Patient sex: M
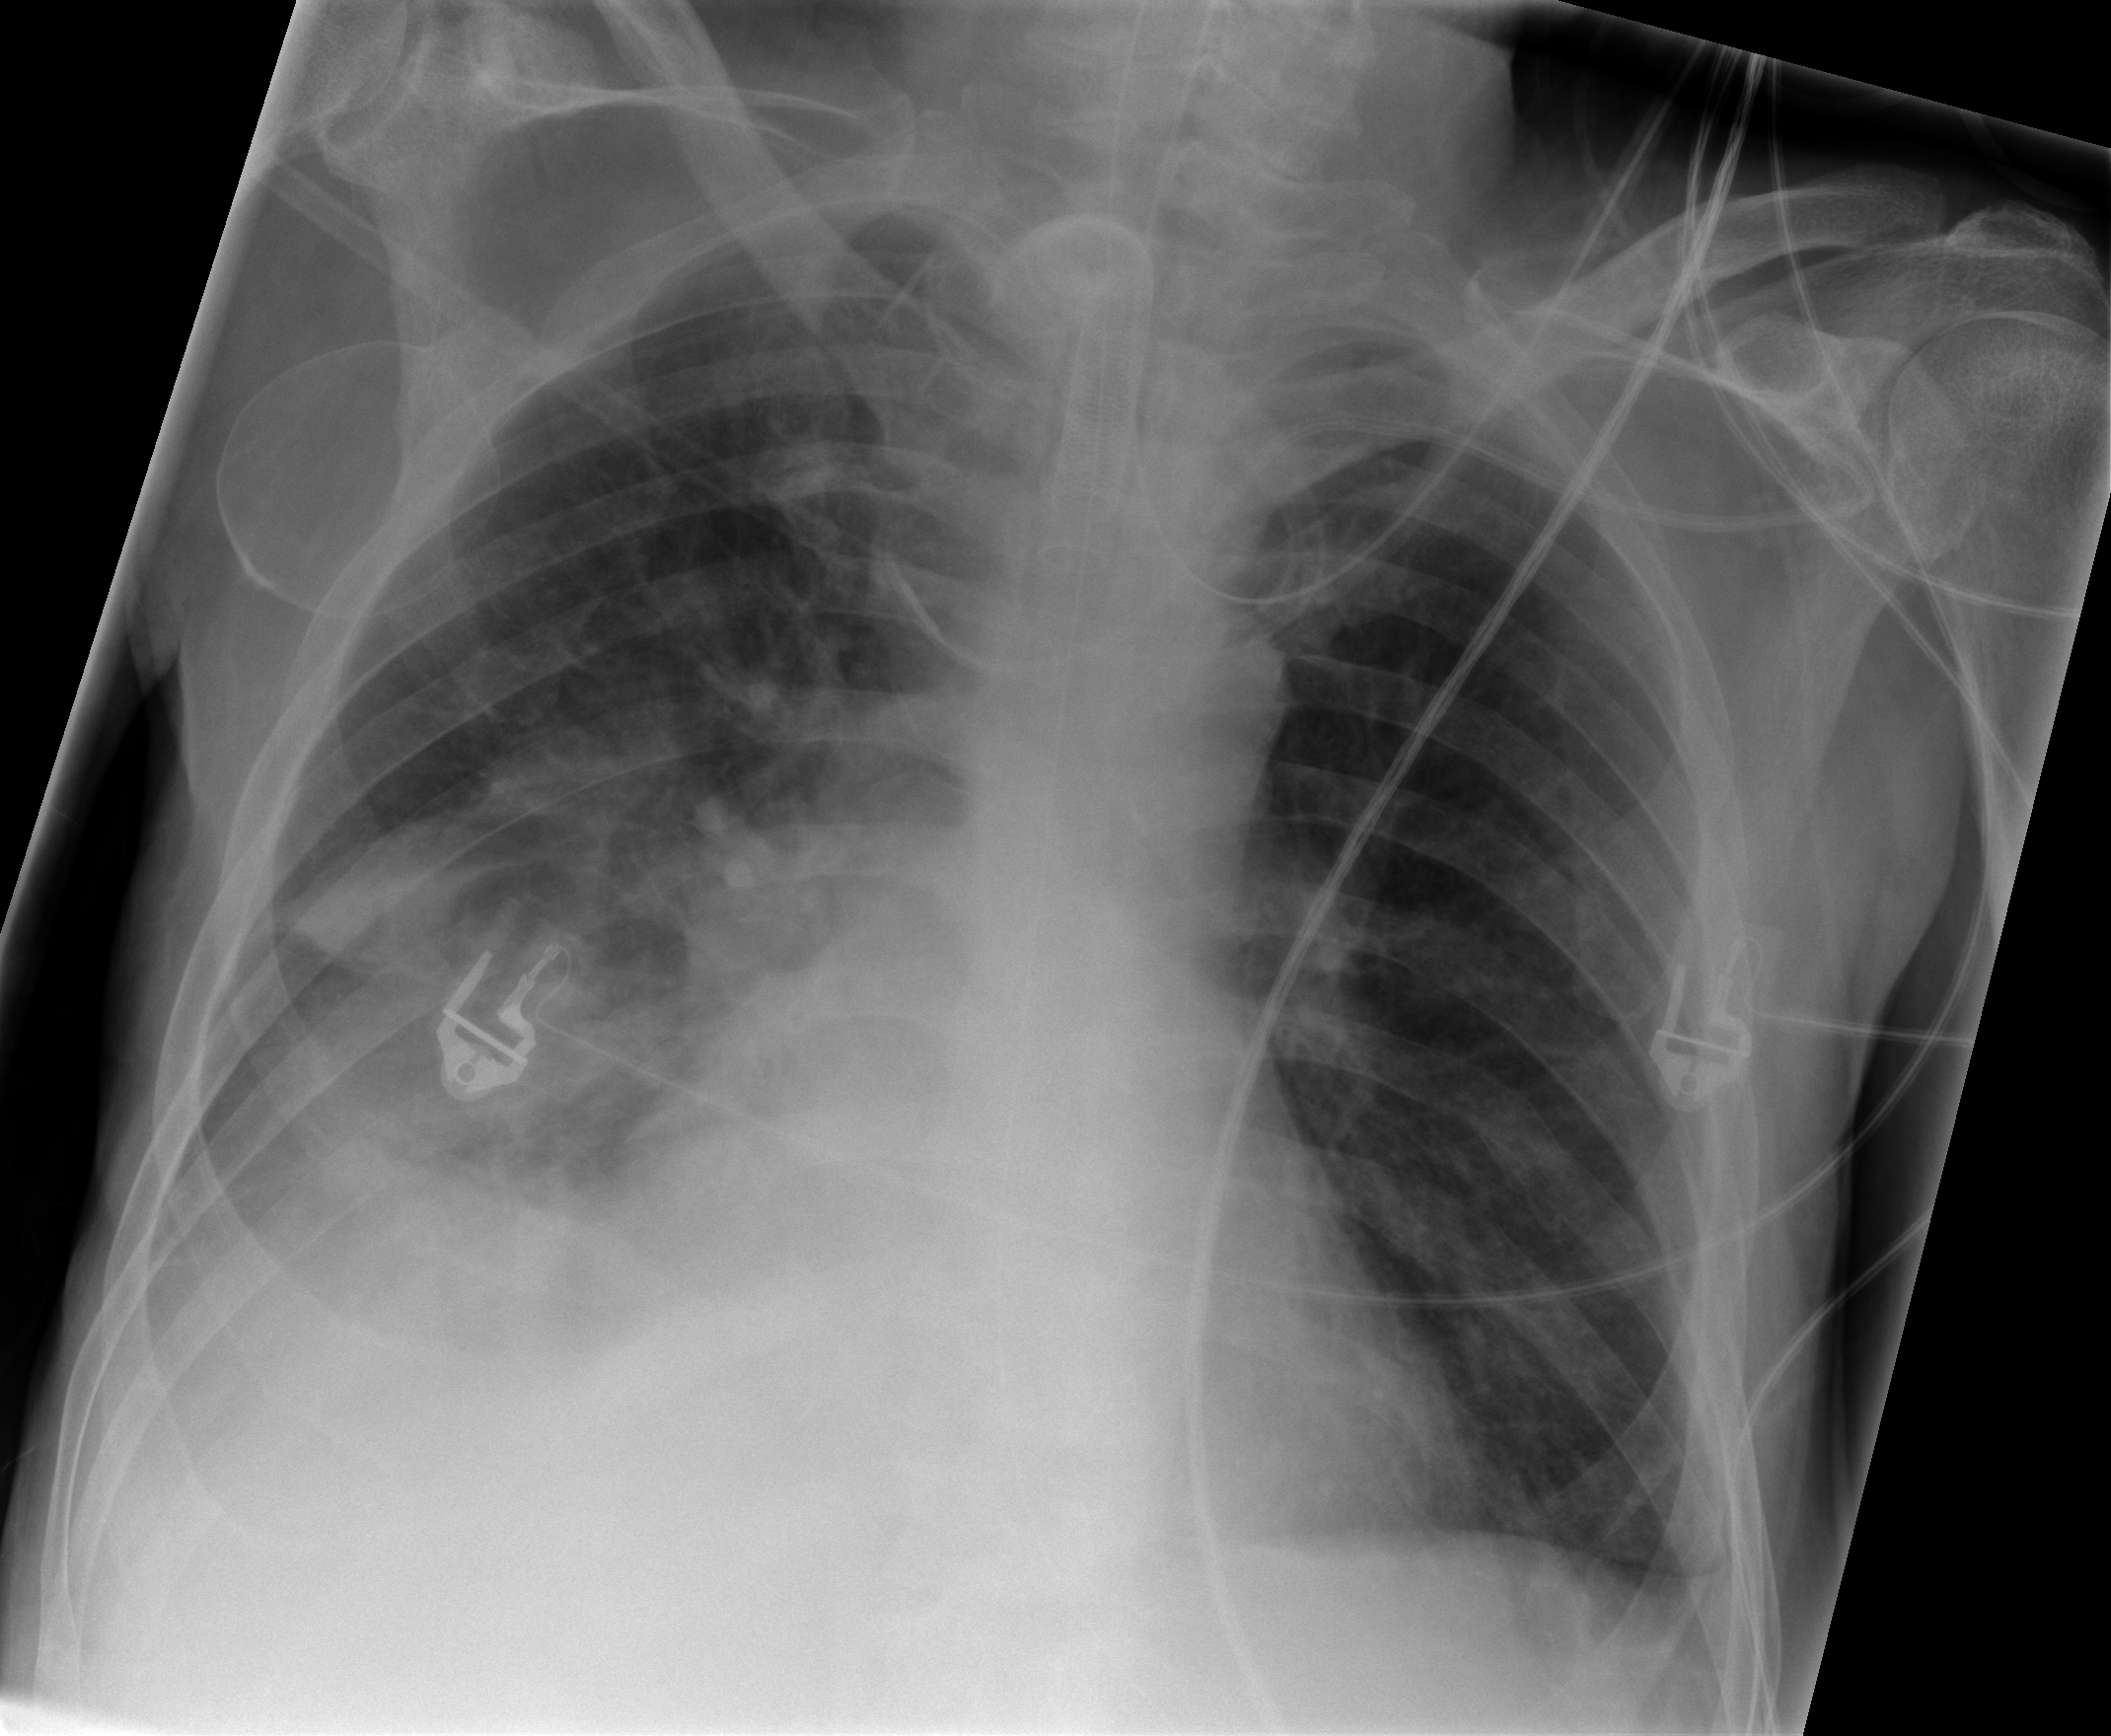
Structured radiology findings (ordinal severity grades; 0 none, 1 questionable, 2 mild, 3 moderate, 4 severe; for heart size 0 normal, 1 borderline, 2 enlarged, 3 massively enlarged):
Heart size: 2
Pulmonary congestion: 0
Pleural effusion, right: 2
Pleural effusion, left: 2
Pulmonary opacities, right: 2
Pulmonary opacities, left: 0
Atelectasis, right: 2
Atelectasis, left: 2